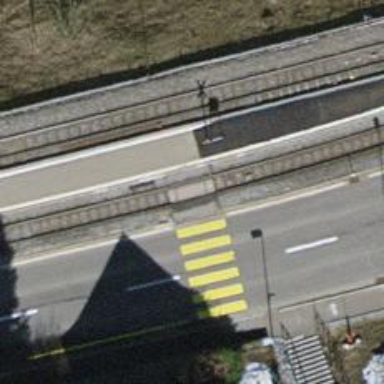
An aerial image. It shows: Railway crossing.